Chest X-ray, AP view. Patient: 13 years old, sex M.
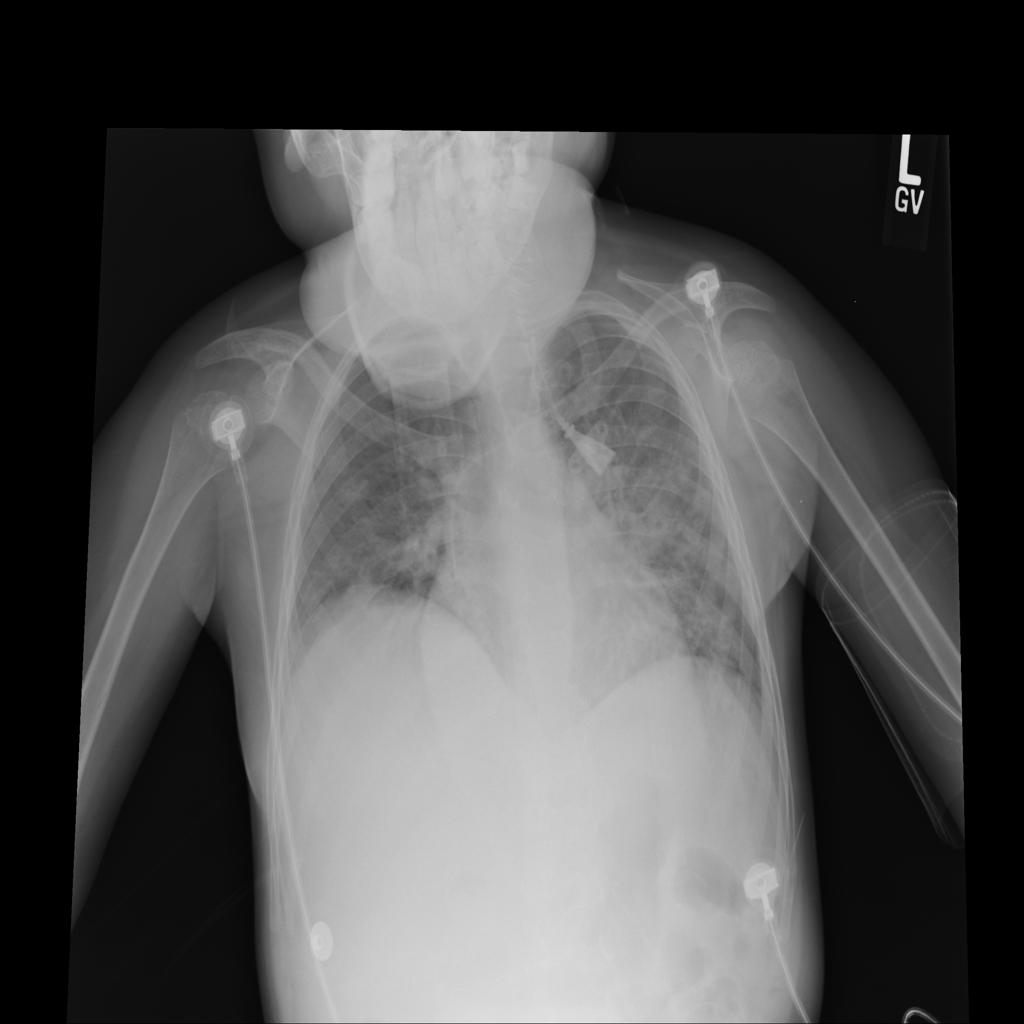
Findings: Atelectasis, Infiltration, Pleural_Thickening